Field crop: maize
Growth stage: 2
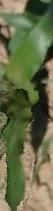
Species: maize